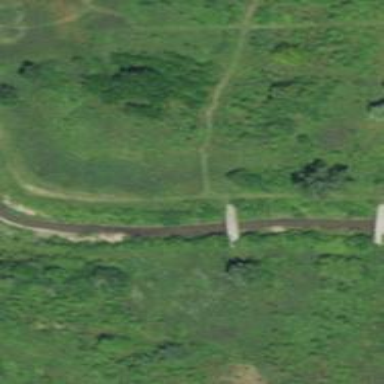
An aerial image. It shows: Service road designated as golf cart path.